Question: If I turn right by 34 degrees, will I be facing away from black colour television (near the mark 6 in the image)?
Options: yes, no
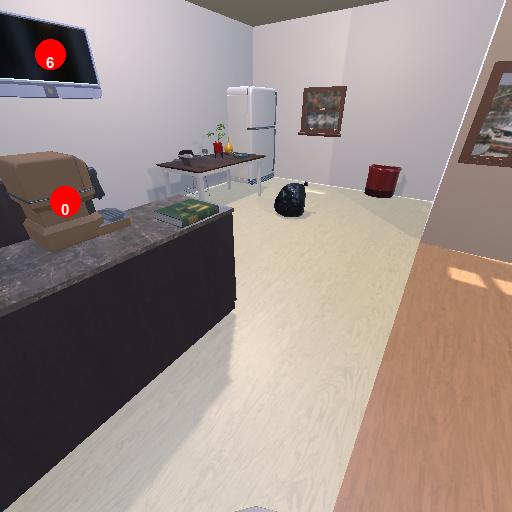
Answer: yes